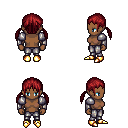
a pixel art fantasy rpg character, female body template, human, dark skin, steel arm armor, metal pants, brunette twin-tailed hairstyle, gold boots, four views (front, back, left, right), 2x2 character sprite sheet, small pixel art, hard edges, no anti-aliasing